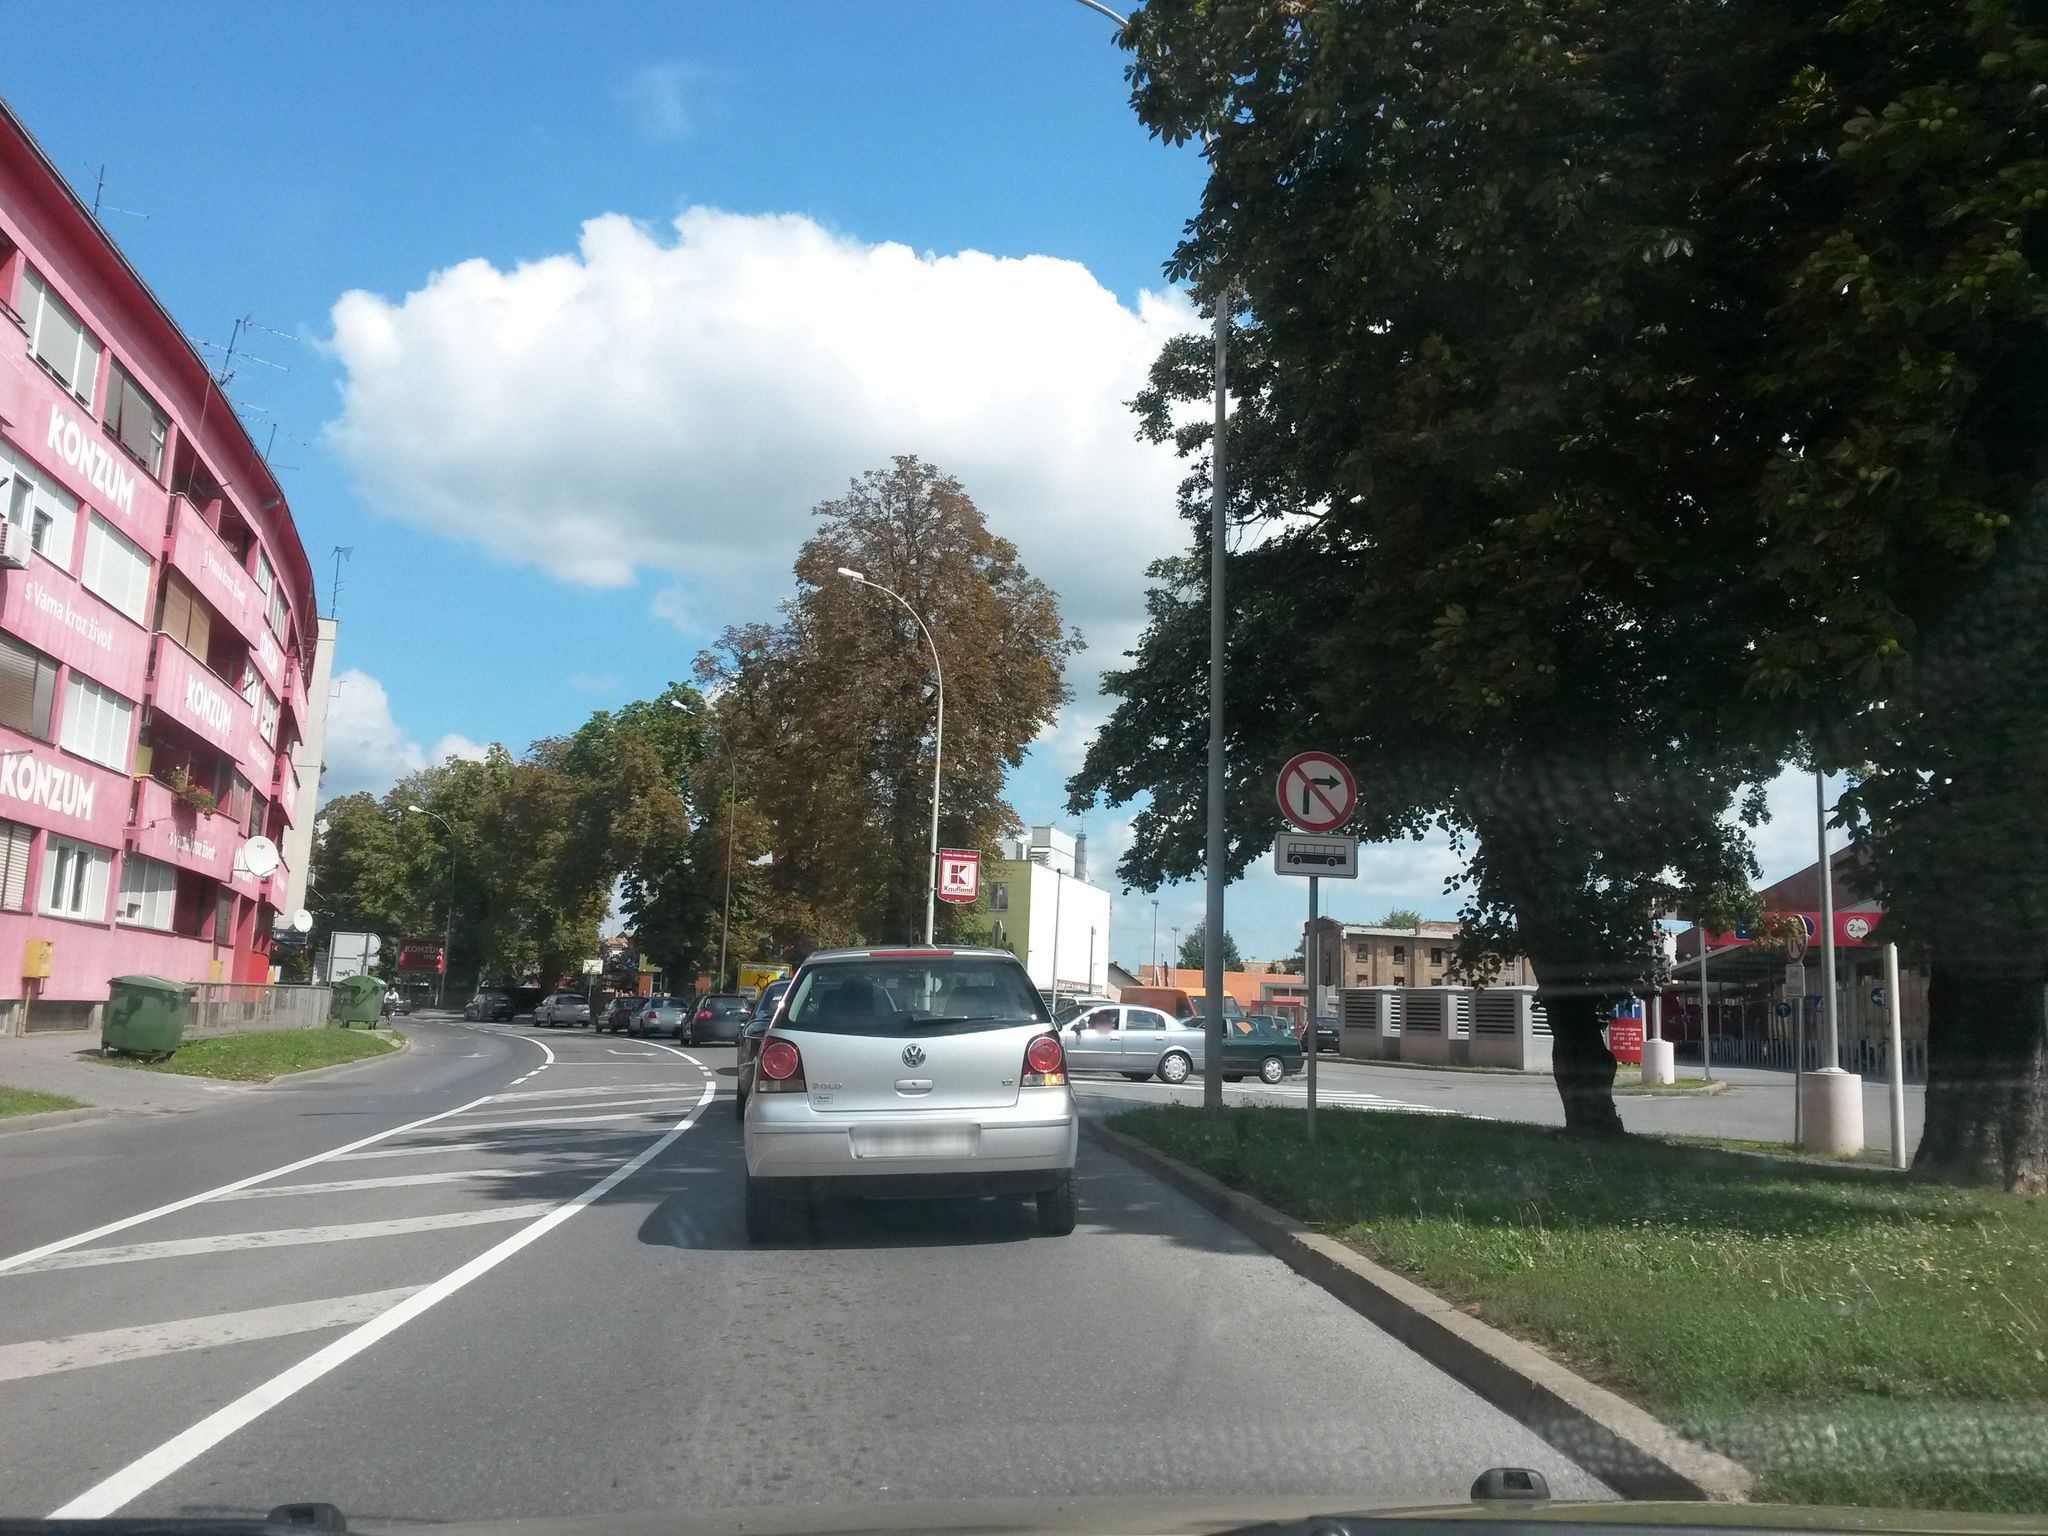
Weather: clear
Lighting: day
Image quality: good
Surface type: driving surface
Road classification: service, secondary
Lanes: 2
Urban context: dense urban cluster
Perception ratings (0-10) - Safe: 5.72, Lively: 7.85, Beautiful: 7.26, Boring: 4.16, Depressing: 3.46, Wealthy: 6.72